Question: I'm using one repeater. In that repeater I have one column named 32. If this column gets the value = increased I want to show back color green else red
'''
<asp:Repeater ID="grdvPos" runat="server">
<ItemTemplate>
<td >
<%#Eval ("32")%>
</td>
</ItemTemplate>
'''

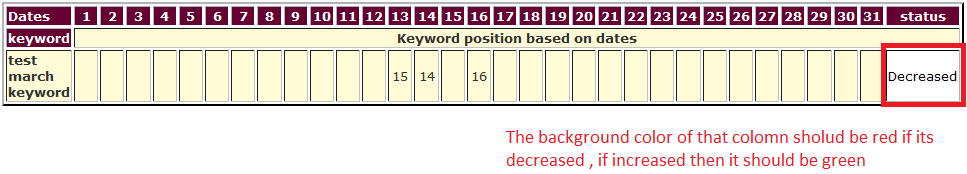
Answer: You can use the 'ItemDataBound' event.
Change your aspx code as,
'''
<ItemTemplate>
<td runat="server" ID="TD1">
<%#Eval ("32")%>
</td>
</ItemTemplate>
'''
and in your backend code,
'''
protected void grdvPos_ItemDataBound(object sender, RepeaterItemEventArgs e)
{
if (e.Item.ItemType == ListItemType.AlternatingItem || e.Item.ItemType == ListItemType.Item)
{
HtmlTableCell td = (HtmlTableCell)e.Item.FindControl("TD1");
if (td.InnerText.Contains("Decreased"))
td.Attributes.Add("style", "background-color:Red;");
else
td.Attributes.Add("style", "background-color:Green;");
}
}
'''